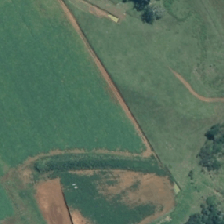
Land cover: shortrotation_cropland